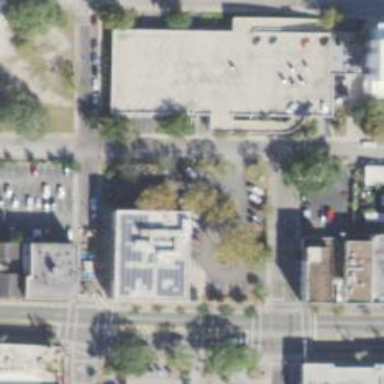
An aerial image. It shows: Parking space.